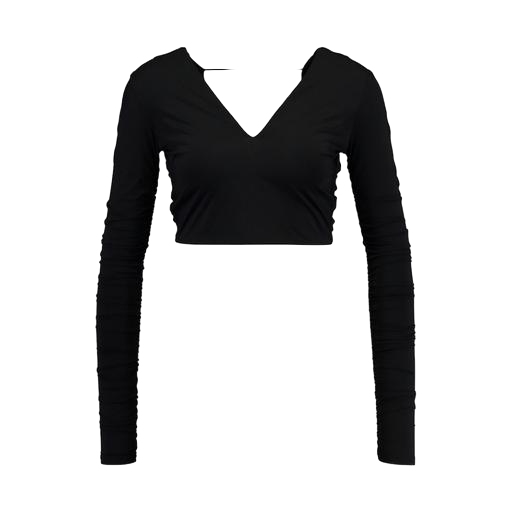
black long-sleeve crop top, black double-v cropped top, black long sleeved crop top, white background